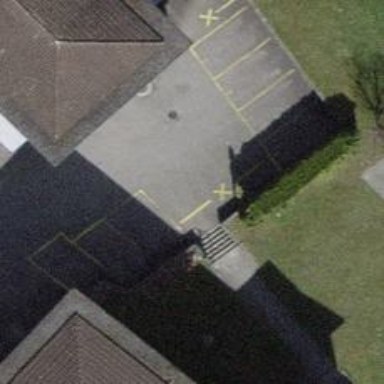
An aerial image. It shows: Set of steps on the road.